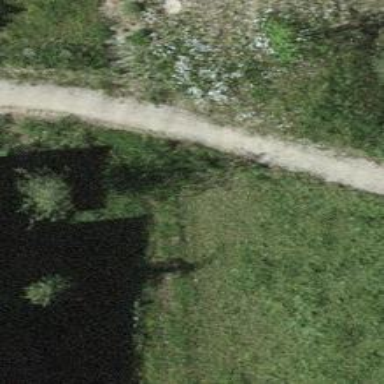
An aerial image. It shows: Path with fine gravel surface.